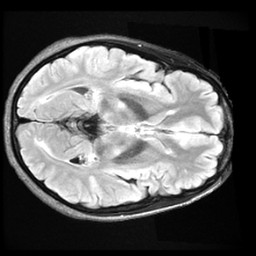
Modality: FLAIR
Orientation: axial
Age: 32
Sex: female
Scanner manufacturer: ge
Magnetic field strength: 3 T
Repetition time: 11 s
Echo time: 0.1497 s